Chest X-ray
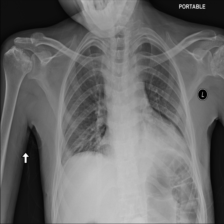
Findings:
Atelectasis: positive
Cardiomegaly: negative
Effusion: negative
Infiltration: positive
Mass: negative
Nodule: negative
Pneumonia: negative
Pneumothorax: negative
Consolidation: negative
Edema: negative
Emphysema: negative
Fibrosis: negative
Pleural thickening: negative
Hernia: negative